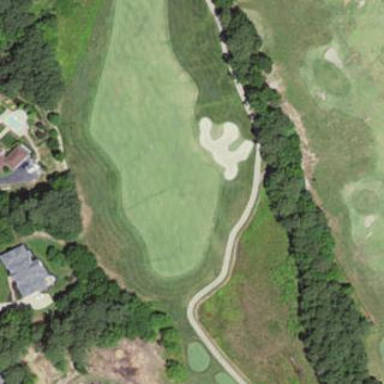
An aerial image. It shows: Golf rough area.